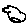
Label: cloud